Question: Last night I updated 'XCode' and the 'iOS SDK'.
It looks like it messed up the 'UINavbar' on the storyboard, here is a pic:

It shows two titles overlapping, if I delete the title , then there is still another one in the background, Im not able to remove that second one.
The strange part is it magically disapear, if I run the app.
'''
XCODE version --> Version 5.1 (5B130a)
iOS SDK---------> Version 7.1
'''
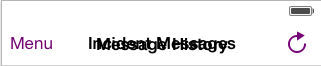
Answer: I checked again and there was an extra 'navigation bar', its weird that It shows only after I upgraded, I think something happen with that 'view' because I embedded it into a 'navigation controller'.